Question: I have read quite many posts about this topic but nothing was relevant for my "special" case.
Hope someone can help
android sdk: 27
android studio: 3.0.1
My internet connection works correctly and hasn't any problem.
but when I launch emulator, it's not able to use internet.
Can anybody help?
here is the screenshot of my emulator.

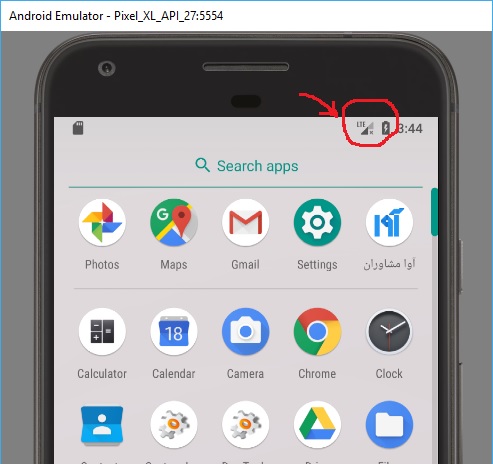
Answer: According to Android Studio user guide there are 2 possible reasons for the emulator not being able to use your machine's network connection:
> Communication with the emulated device may be blocked by a firewall
program running on your machine.Communication with the emulated device may be blocked by another
(physical) firewall/router to which your machine is connected.
However, if your emulator is able to access network (open browser or google play app to check), yet your app isn't - check the manifest file for INTERNET permission:
'''
<manifest xlmns:android...>
...
<uses-permission android:name="android.permission.INTERNET" />
<application ...
</manifest>
'''
EDIT: To solve the problem with the firewall block try launching the Emulator from the command line as follows:
'''
emulator -verbose -avd <AVD name>
'''
This will give you detailed output and may show the error that's preventing the emulator from connecting to the Internet.